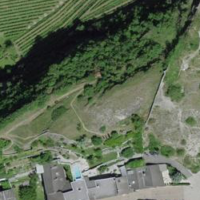
EUNIS habitat code: 40
Species observed at this site:
Stachys recta
Pernis apivorus
Opuntia humifusa